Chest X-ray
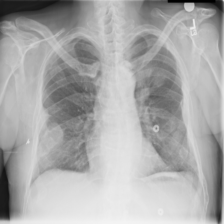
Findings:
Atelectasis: negative
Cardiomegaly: negative
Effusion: negative
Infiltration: negative
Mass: positive
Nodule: negative
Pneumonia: negative
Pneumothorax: negative
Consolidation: negative
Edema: negative
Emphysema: negative
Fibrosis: negative
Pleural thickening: negative
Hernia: negative